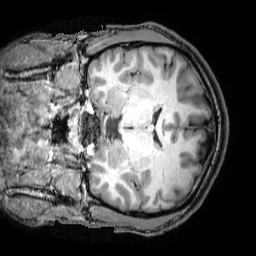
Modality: T1w
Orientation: sagittal
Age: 22
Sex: male
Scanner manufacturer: philips
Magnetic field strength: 3 T
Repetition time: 8.078 s
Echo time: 3.693 s